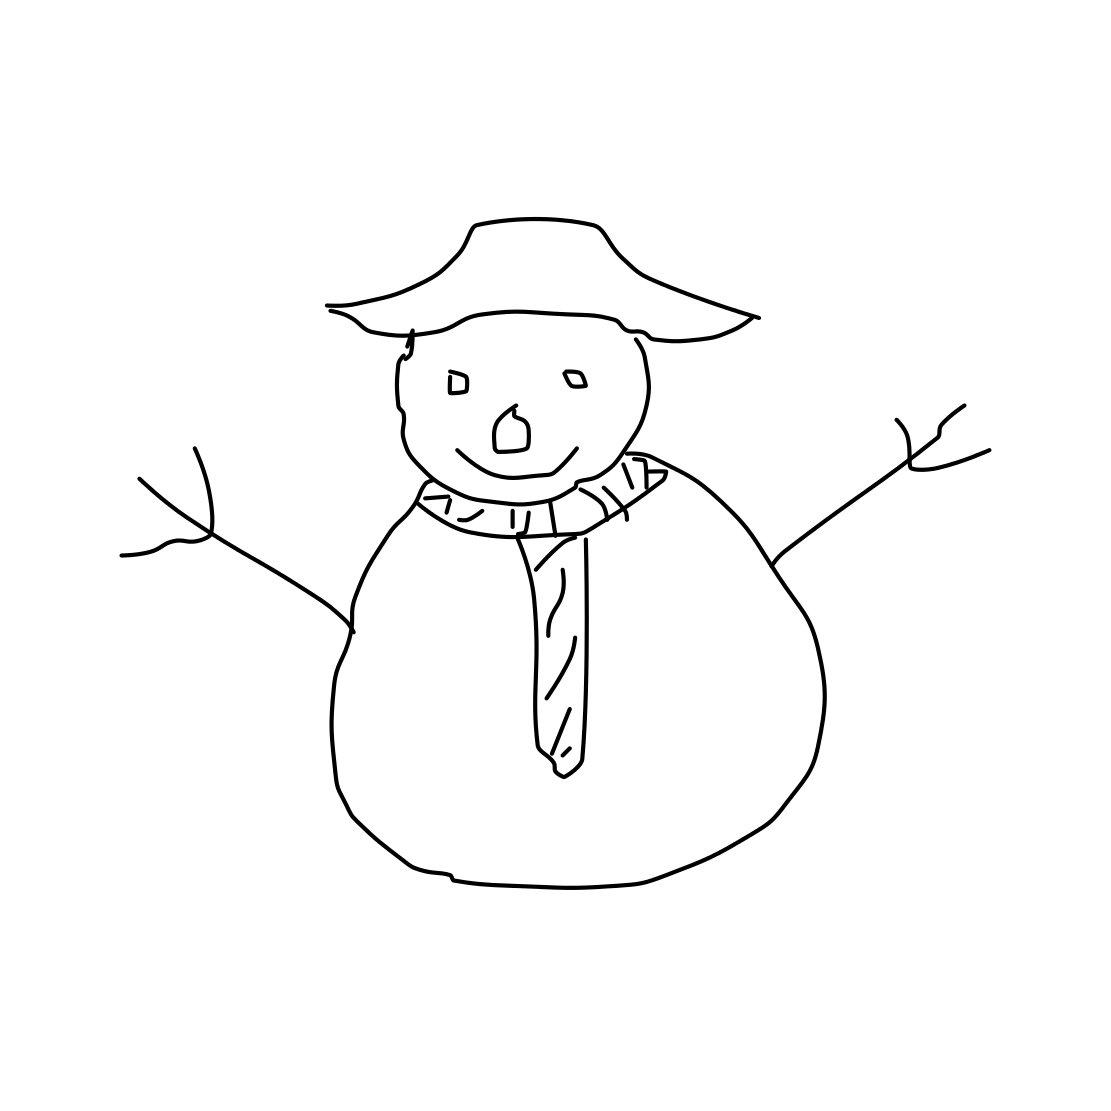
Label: snowman